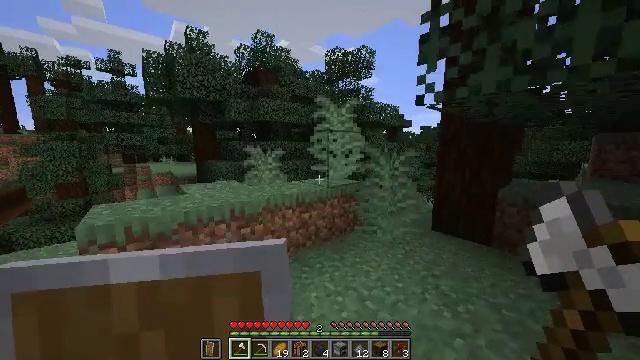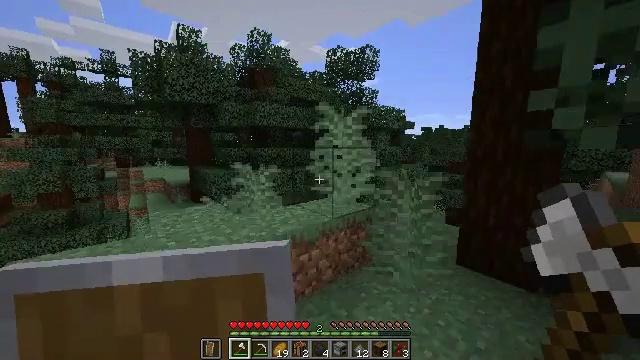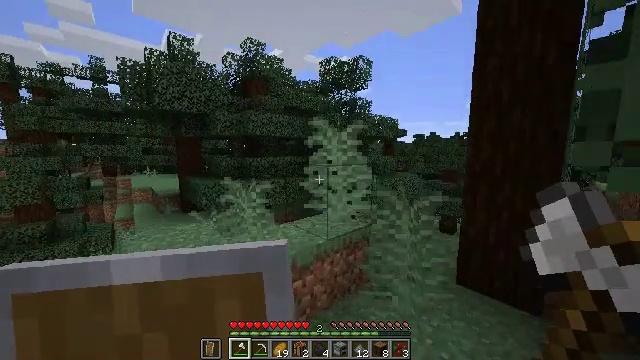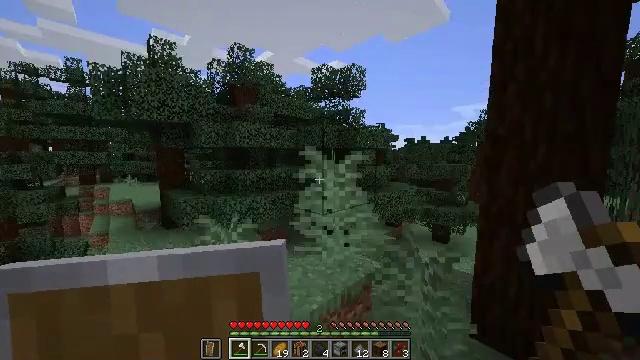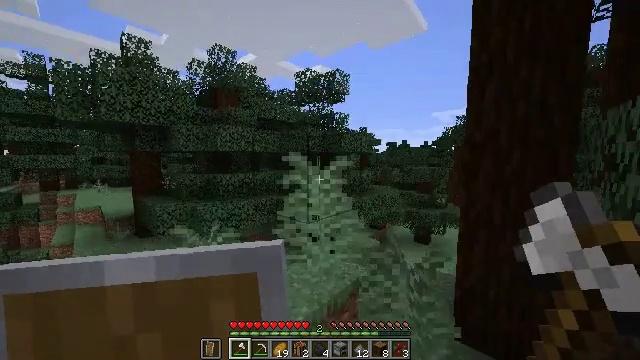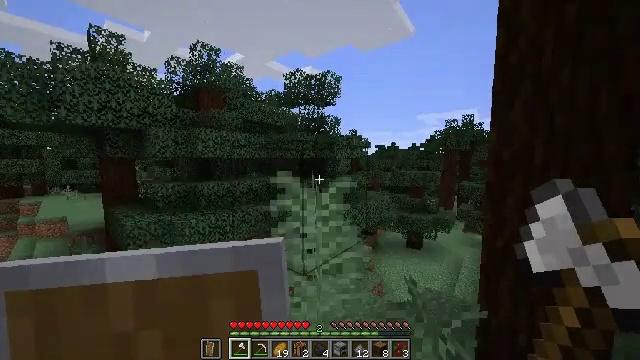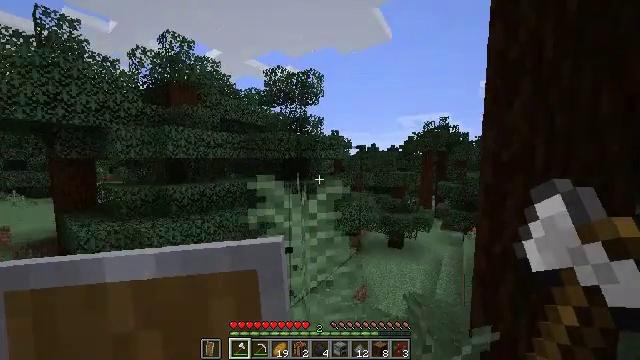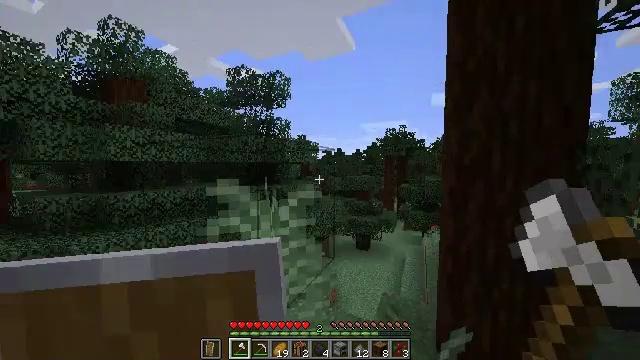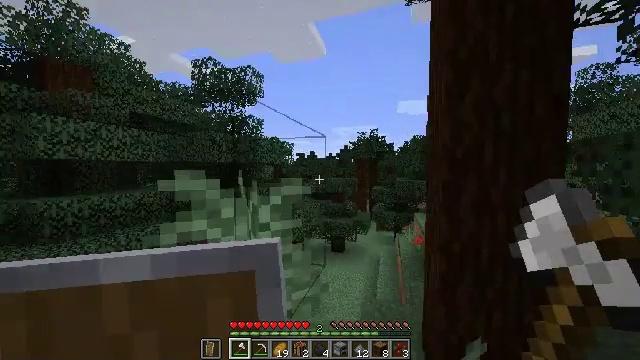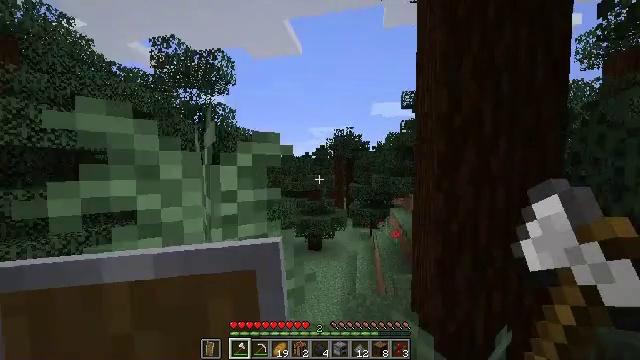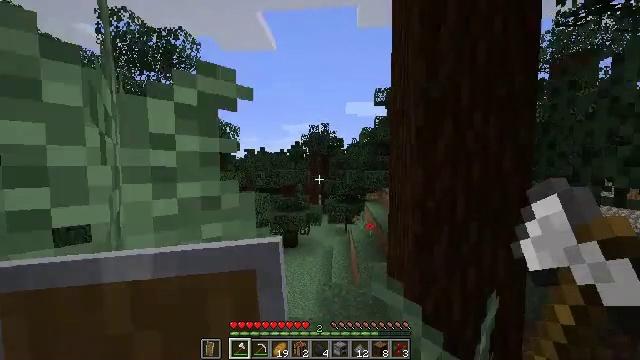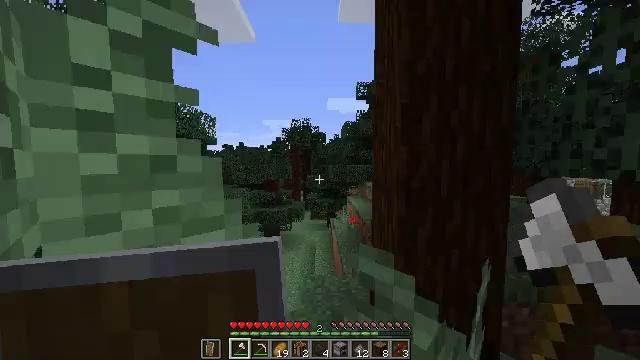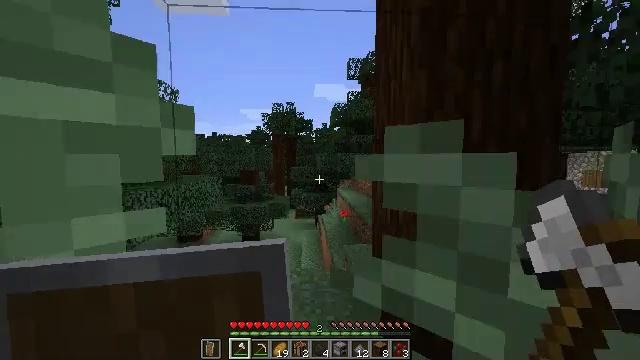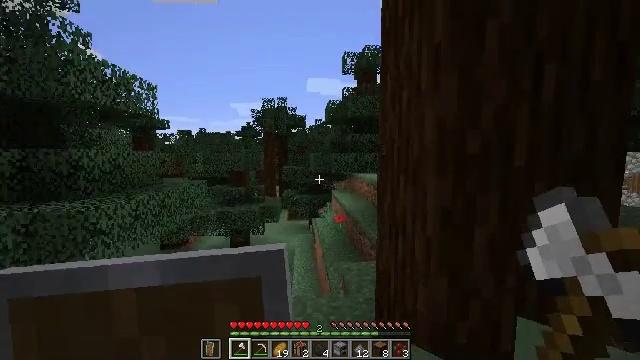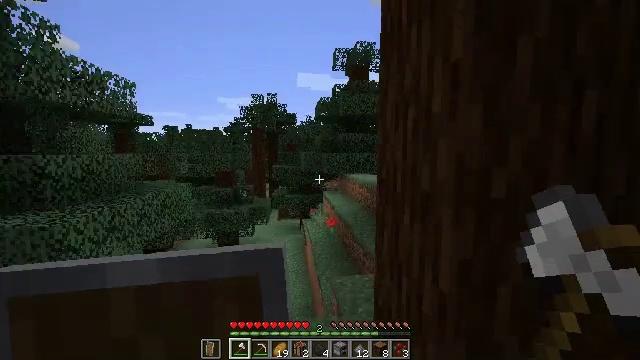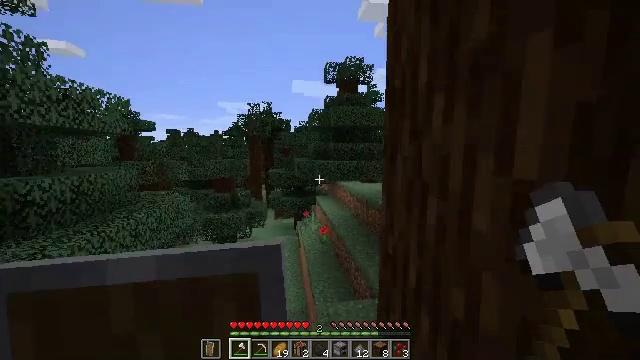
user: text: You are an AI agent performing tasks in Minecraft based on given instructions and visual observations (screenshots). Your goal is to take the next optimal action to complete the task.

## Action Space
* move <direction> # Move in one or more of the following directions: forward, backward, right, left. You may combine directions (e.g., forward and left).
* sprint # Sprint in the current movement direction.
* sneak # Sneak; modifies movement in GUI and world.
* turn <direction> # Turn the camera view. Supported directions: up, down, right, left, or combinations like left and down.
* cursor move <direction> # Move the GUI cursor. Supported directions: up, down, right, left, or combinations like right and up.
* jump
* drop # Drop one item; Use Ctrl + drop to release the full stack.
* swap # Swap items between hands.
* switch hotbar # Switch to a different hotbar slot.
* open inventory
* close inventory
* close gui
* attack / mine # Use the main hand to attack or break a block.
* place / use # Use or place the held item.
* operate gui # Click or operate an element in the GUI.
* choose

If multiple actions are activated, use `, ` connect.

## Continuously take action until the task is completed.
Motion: motion action
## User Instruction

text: Break the sweet berry bush to collect berries.
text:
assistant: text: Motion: move forward, sprint, jump
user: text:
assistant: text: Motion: move forward, sprint, turn right and up, jump
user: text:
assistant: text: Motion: move forward, sprint, turn right, jump
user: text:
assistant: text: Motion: move forward, sprint, turn right, jump
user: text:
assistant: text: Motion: move forward, sprint, turn right, jump
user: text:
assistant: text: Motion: move forward, sprint, turn right, jump
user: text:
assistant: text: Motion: move forward, sprint, turn right and up, jump
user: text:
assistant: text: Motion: move forward, sprint, turn right, jump
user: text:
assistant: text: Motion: move forward, sprint, turn right, jump
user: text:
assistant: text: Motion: move forward, sprint, turn right, jump
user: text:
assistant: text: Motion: move forward, sprint, turn right, jump
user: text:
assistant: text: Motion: move forward, sprint, turn right, jump
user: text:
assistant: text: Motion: move forward, sprint, turn right, jump
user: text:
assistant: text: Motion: move forward, sprint, turn right, jump
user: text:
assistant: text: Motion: move forward, sprint, turn right, jump
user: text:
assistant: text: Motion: move forward, sprint, jump
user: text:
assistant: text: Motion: move forward, sprint, jump
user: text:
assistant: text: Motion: move forward, sprint, jump
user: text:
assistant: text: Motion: move forward, sprint, jump
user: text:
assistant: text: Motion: move forward, sprint, jump
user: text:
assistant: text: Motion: move forward, sprint, jump
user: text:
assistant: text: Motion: move forward, sprint, turn right and down, jump
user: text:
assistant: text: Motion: move forward, sprint, turn right and down, jump
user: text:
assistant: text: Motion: move forward, sprint, jump
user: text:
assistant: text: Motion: move forward, sprint, jump
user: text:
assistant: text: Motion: move forward, sprint, jump
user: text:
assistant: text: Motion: move forward, sprint, jump
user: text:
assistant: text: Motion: move forward, sprint, jump
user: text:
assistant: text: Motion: move forward, sprint, turn left, jump
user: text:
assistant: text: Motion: move forward, sprint, turn left and down, jump